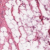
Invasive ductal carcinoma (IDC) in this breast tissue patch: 0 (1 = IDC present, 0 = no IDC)